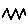
Label: zigzag